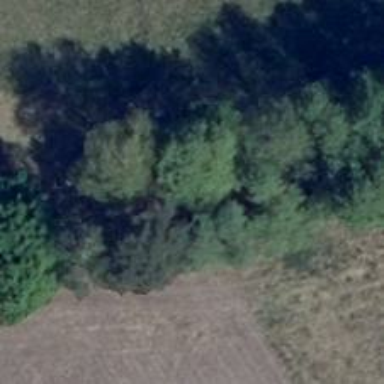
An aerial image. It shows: Row of deciduous broadleaved trees.